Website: bh-photo
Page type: address-validator
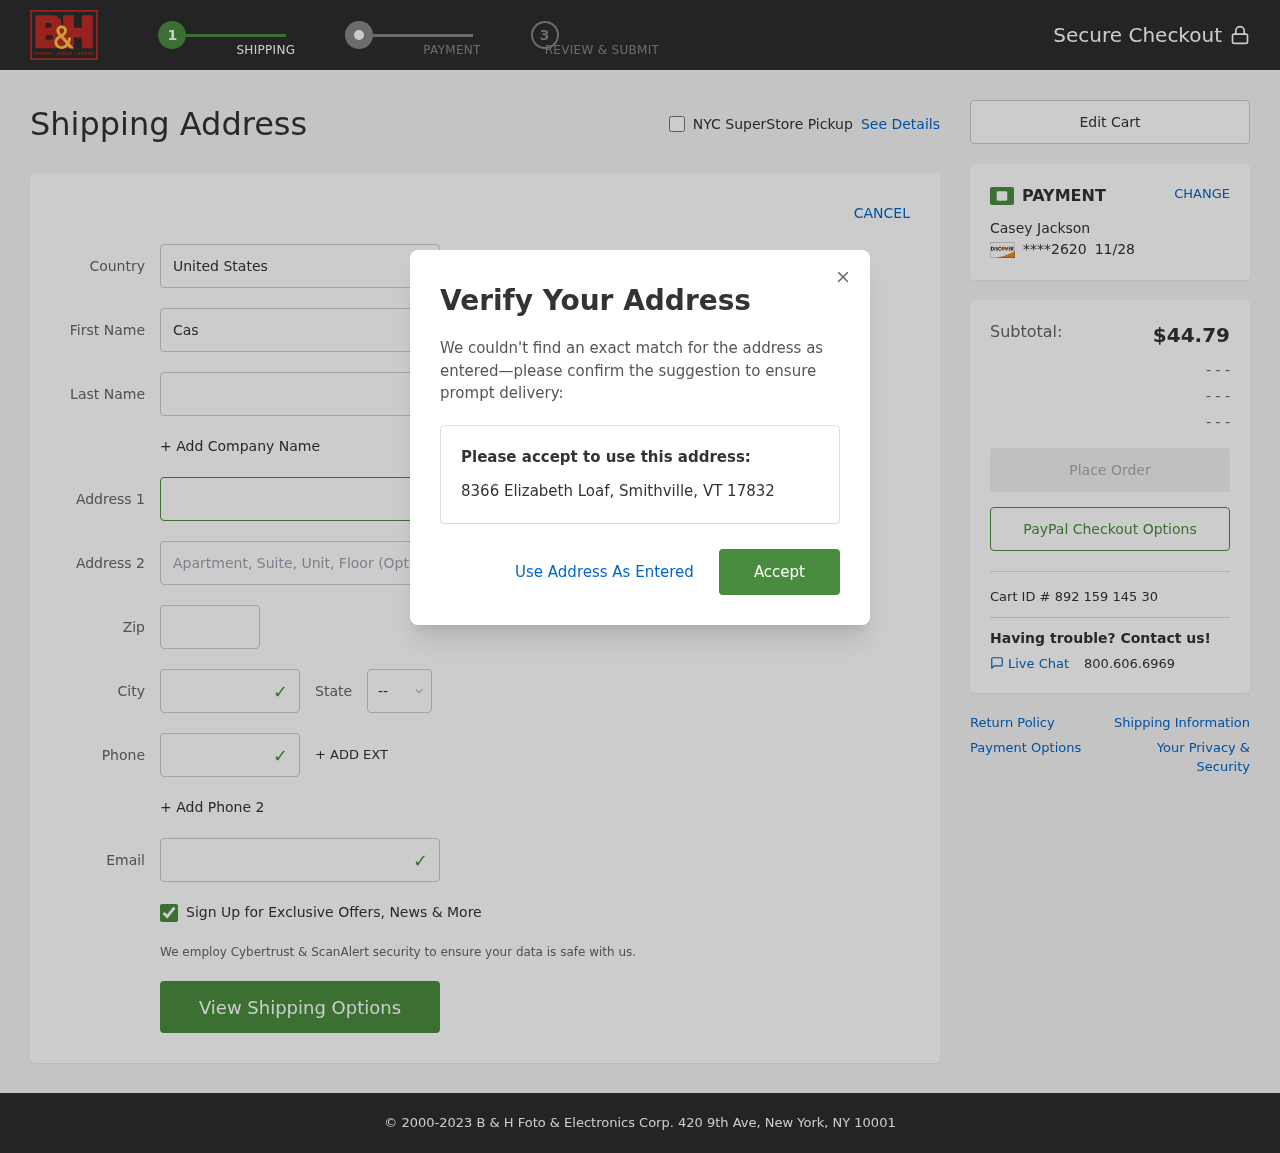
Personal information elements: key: PII_CARD_EXPIRY
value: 11/28
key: PII_CARD_LAST4
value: ****2620
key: PII_CITY
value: Smithville
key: PII_COUNTRY
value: United States
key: PII_EMAIL
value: casey_jackson@yahoo.com
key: PII_FIRSTNAME
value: Casey
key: PII_FULLNAME
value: Casey Jackson
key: PII_LASTNAME
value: Jackson
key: PII_PHONE
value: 2884079030
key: PII_POSTCODE
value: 17832
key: PII_STATE_ABBR
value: VT
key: PII_STREET
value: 8366 Elizabeth Loaf
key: PII_CITY_STATE_ZIP
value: Smithville, VT 17832
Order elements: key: ORDER_SUBTOTAL
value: $44.79
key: ORDER_ID
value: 892 159 145 30